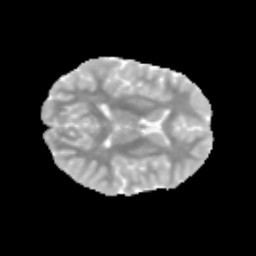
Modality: MD
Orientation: axial
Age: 13
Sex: male
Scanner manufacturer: siemens
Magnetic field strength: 3 T
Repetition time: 3.8 s
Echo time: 0.07 s